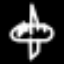
Label: airplane